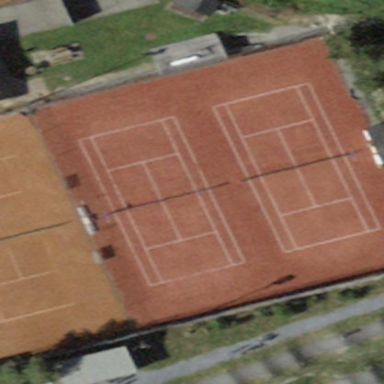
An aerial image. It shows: Tennis court on pitch designated for leisure land.